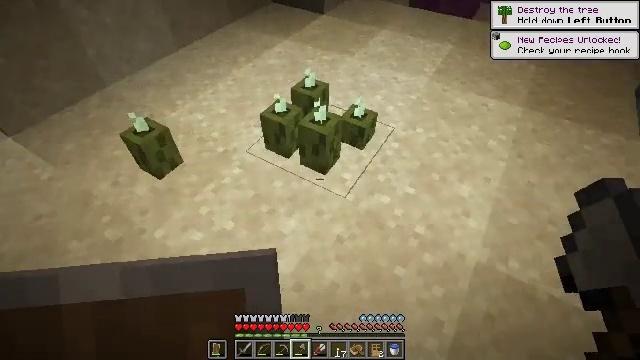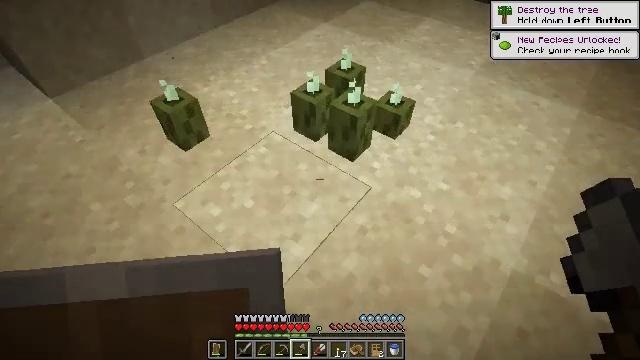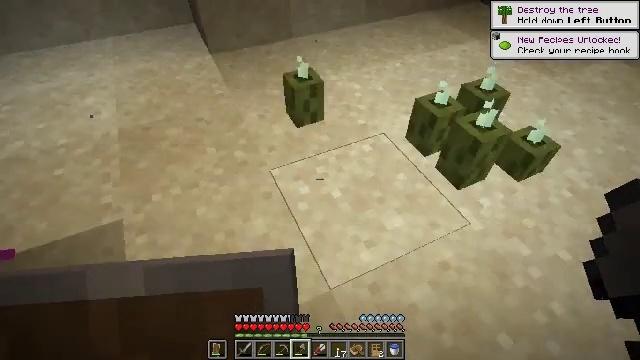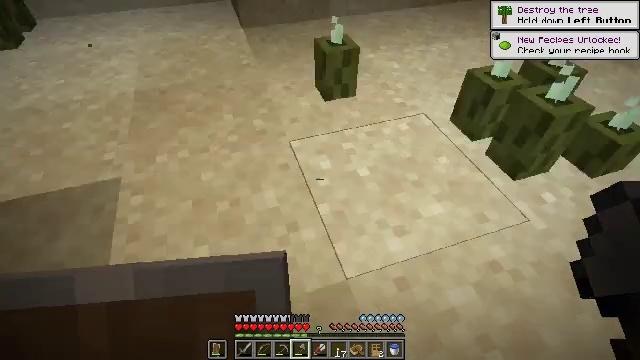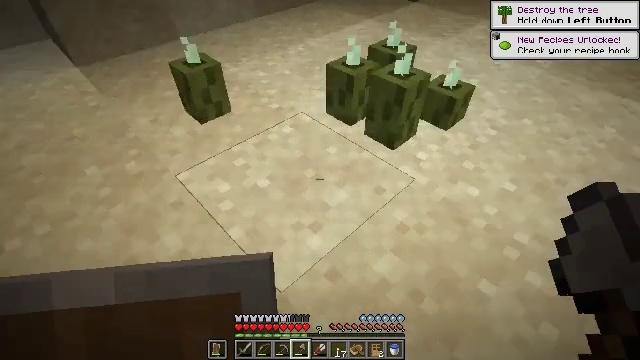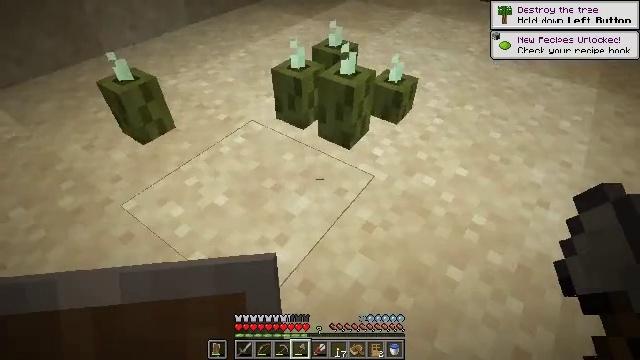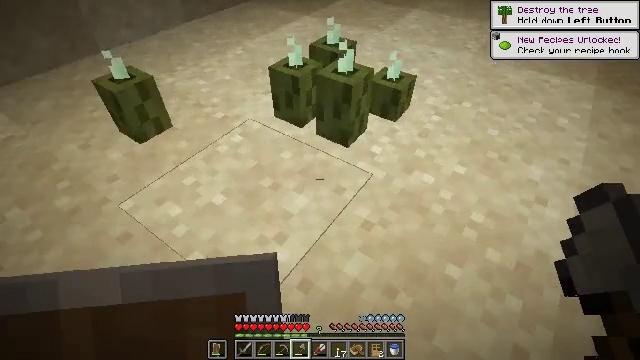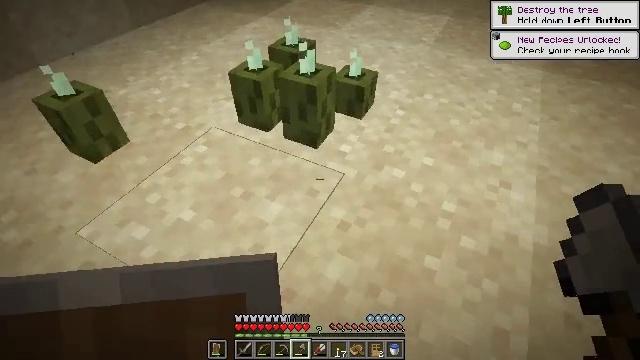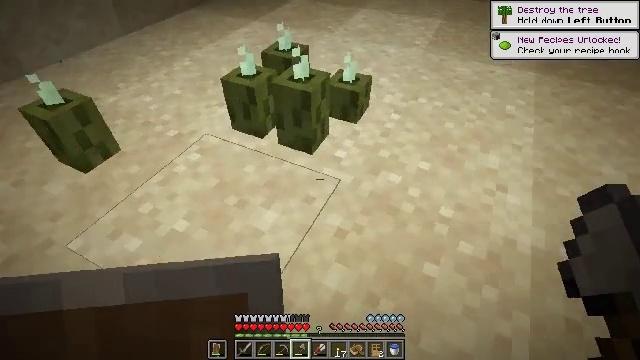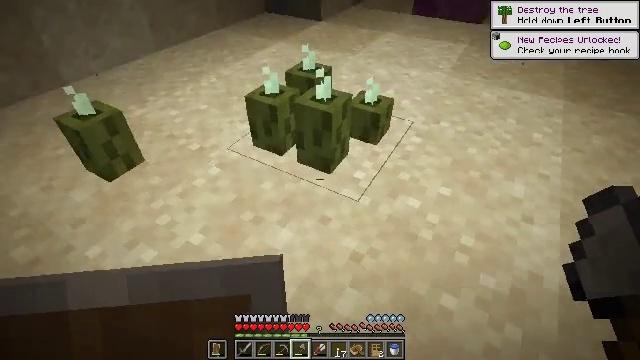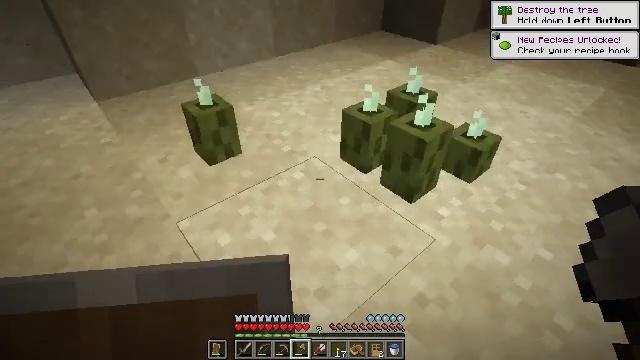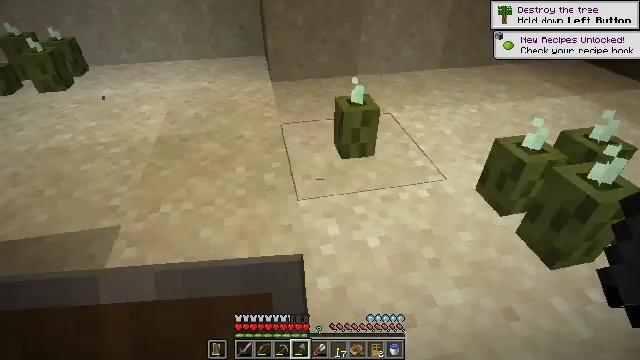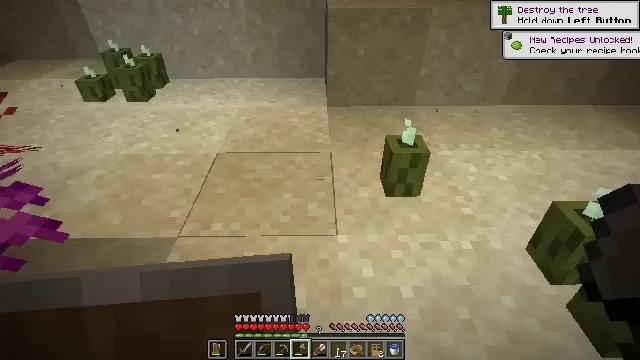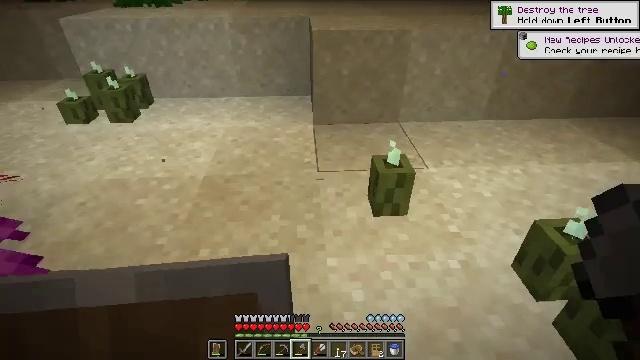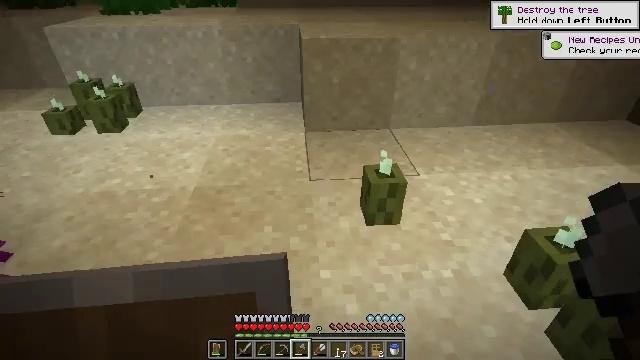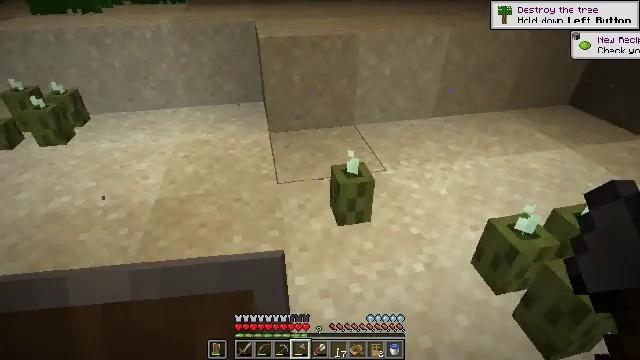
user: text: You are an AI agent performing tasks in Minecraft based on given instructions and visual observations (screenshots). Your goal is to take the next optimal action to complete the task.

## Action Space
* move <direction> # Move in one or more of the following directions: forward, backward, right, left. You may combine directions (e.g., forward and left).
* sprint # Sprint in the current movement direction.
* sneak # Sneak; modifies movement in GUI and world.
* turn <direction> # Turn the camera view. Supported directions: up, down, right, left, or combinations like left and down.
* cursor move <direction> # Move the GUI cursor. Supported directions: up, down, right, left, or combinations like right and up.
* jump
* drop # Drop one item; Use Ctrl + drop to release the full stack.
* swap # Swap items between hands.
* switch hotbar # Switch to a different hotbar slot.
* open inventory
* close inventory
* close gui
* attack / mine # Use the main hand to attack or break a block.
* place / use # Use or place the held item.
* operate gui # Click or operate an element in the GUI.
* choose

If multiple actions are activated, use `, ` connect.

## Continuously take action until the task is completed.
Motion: motion action
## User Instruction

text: Mine underwater sea pickle.
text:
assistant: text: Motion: move forward, sneak, turn left
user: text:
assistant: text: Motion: move forward, sneak, turn left and up
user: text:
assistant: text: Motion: move forward, sneak, turn left and up
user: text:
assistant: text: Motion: move forward, sneak, turn right and up
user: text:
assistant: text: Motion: move forward, sneak, turn right
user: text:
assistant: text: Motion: move forward, sneak
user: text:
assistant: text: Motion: move forward, sneak, turn right
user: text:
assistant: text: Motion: move forward, sneak, turn right
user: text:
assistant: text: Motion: move forward, sneak, turn left and up
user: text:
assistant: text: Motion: move forward, sneak, turn left and up
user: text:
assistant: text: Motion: move forward, turn left and up
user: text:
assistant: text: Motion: move forward, turn left and up
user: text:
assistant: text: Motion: move forward, turn right and up
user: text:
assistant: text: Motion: move forward, turn right
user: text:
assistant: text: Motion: move forward, turn right and down
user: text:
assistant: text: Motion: move forward, turn right and down
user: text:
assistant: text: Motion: move forward, turn right and down
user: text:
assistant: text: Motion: move forward, turn right and down
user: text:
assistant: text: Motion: move forward, sneak, turn down
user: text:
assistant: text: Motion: move forward, sneak, turn left and down
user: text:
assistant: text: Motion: move forward, sneak, turn left
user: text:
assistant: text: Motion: move forward, sneak, turn left and up
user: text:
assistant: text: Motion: move forward, turn up
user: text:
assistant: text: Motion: move forward
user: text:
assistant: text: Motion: move forward
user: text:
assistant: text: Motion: move forward, turn right and down
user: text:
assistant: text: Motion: move forward, turn right and down
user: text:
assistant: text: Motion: move forward, turn down
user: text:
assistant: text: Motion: move forward, turn left and down
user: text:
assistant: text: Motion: move forward, turn down